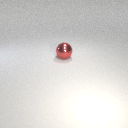
large red metal sphere